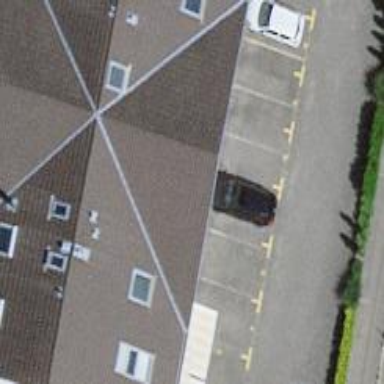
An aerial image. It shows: Street side parking area.